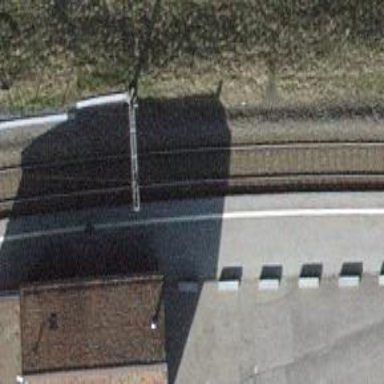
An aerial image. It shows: Public transport stop position along the railway.